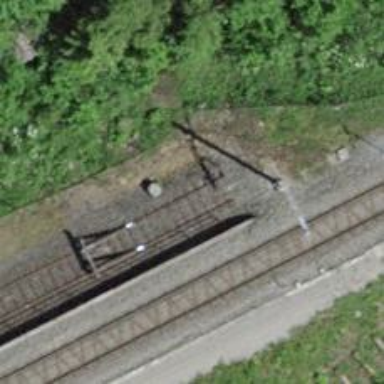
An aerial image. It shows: Railway buffer stop.